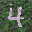
Label: 4